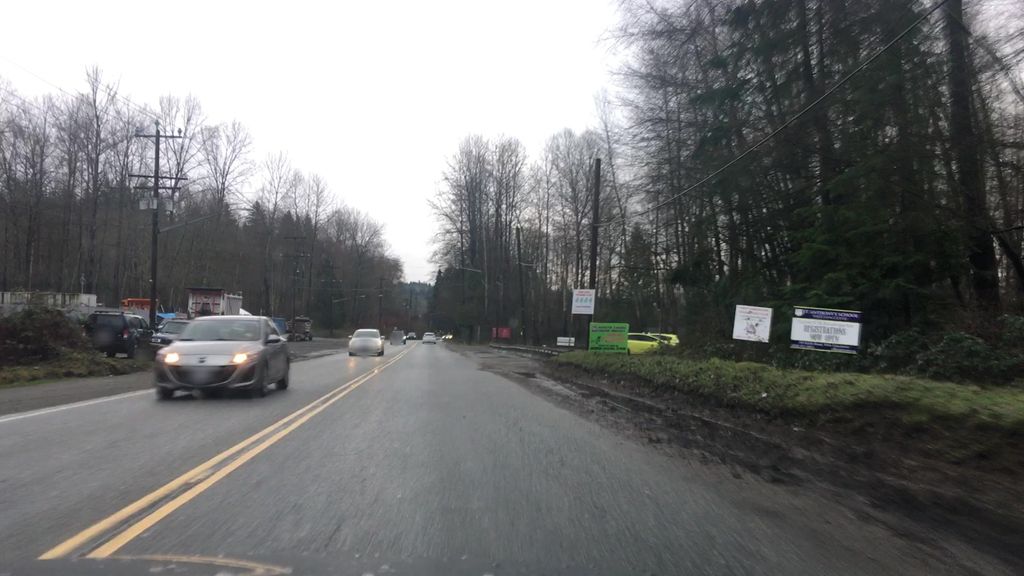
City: vancouver